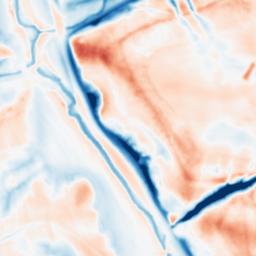
Category: multiscale
Decomposition family: dog_multiscale
Decomposition parameters: sigma_ratio: 1.6
n_scales: 5
base_sigma: 1
Upsampling method: bspline
Upsampling parameters: scale: 2
Upsampling scale: 2